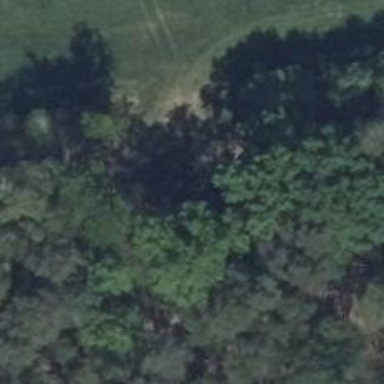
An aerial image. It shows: Grass track with grade 5 tracktype.